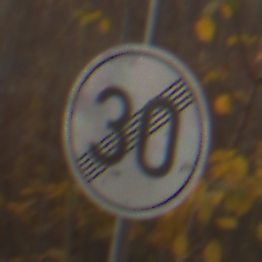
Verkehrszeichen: EndeGeschwindigkeit30
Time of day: SunriseSunset
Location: Roofed (Suburban)
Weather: Clear
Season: NotSpecified
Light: Natural